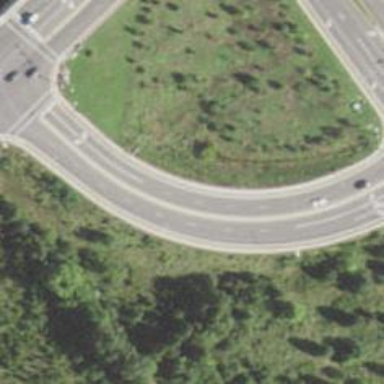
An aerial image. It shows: Trunk link highway.